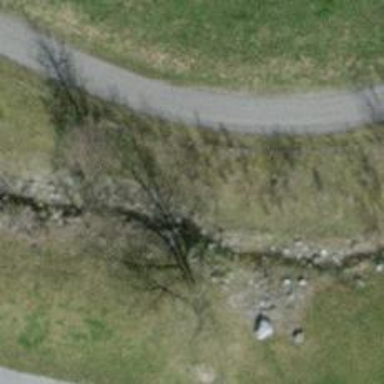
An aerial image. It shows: Drain that serves as waterway.